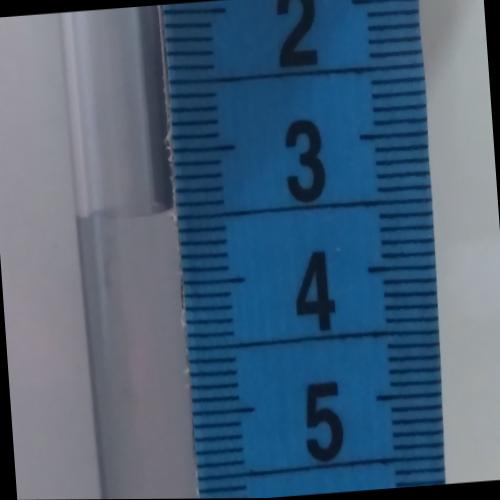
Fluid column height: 3.4 cm